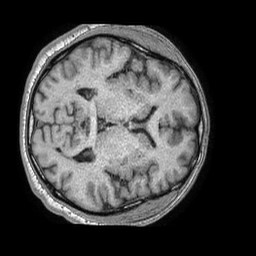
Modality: T1w
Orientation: axial
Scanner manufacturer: philips
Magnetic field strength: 1.5 T
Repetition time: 0.007524 s
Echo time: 0.003422 s